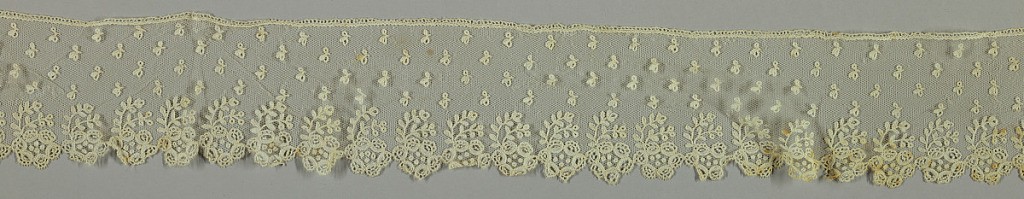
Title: Border
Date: late 18th century
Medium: Technique: appliqué, bobbin lace
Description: Appliqué a vrai Drochel, floral edge; late 18th century Brussels, joined